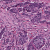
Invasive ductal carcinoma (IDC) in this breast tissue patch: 1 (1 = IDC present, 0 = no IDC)